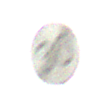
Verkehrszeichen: EndeGeschwindigkeit30
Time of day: SunriseSunset
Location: Outdoor (RoadRail)
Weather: Clear
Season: NotSpecified
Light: Natural